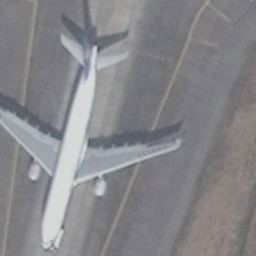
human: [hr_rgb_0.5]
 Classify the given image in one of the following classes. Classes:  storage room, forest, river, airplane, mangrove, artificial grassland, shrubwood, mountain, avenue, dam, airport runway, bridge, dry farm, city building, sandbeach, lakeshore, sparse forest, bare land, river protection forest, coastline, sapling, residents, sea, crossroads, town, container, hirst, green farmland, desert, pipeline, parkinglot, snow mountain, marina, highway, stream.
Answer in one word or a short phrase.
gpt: airplane